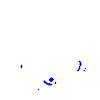
Particle: proton